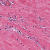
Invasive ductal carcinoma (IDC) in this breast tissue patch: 0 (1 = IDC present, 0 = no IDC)